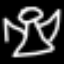
Label: angel